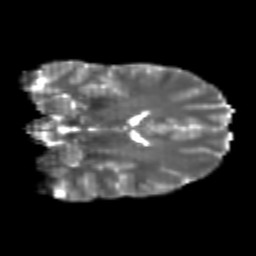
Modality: T2w
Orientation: coronal
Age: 21
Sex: male
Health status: healthy
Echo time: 0.074 s